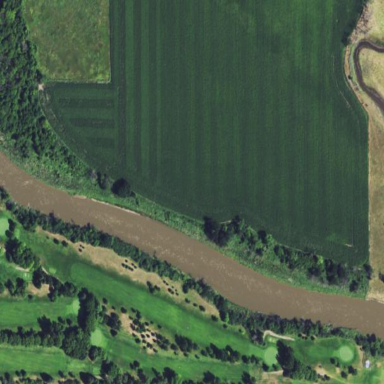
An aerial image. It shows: Water hazard on golf course.